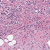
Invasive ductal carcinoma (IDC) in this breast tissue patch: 1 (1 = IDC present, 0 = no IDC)